Question: I'm writing an app that has an embedded helper app. I have an Xcode behavior configured so that the bundle version of both apps is incremented each time the app is built. The problem is, I'm finding that unless I clean my build folder every time, version 'N' of my app gets version 'N - 1' of the helper. This isn't just a version number mismatch--the helper app's binary does not contain the changes I've just made.
My basic setup is like so:

To attempt to simulate cleaning the build folder in a more targeted way, I wrote a tiny Perl script that runs in a Run Script phase just before the Copy Files phase that adds the helper, but it had no effect:
'''
use strict;
use warnings;
use File::Path qw(remove_tree);
my $dir = "$ENV{TARGET_BUILD_DIR}/$ENV{WRAPPER_NAME}/Contents/Helpers";
if(-e $dir) {
remove_tree $dir or die "Can't rmtree $dir: $!";
}
'''
Does anyone know what's going on? How can I keep my helper and its host in sync?
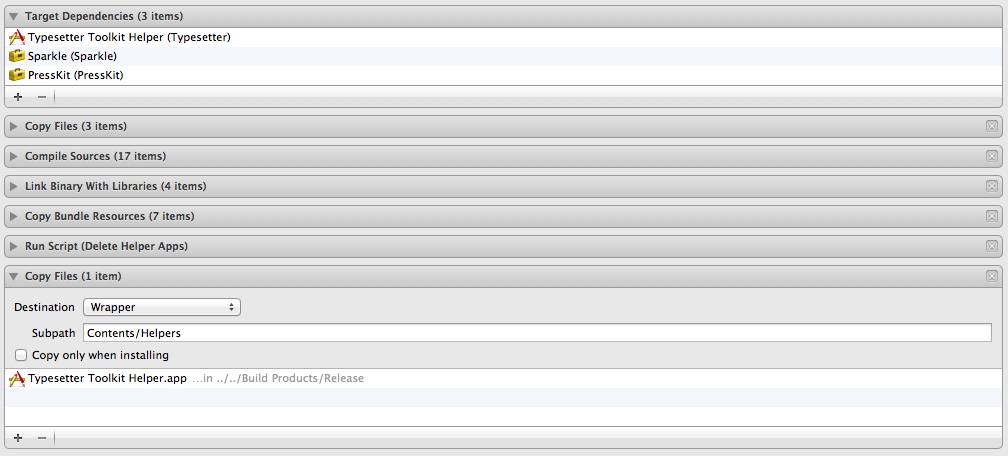
Answer: Your script runs before the copy phase so I think you want the BUILD_DIR not the TARGET_BUILD_DIR.
'''
BUILD_DIR = /Users/gdunham/Library/Developer/Xcode/DerivedData/DC_Wire_Sizer-csvpfesmgmorlhendyncafecwzam/Build/Products
TARGET_BUILD_DIR = /Users/gdunham/Library/Developer/Xcode/DerivedData/DC_Wire_Sizer-csvpfesmgmorlhendyncafecwzam/Build/Products/Debug-iphonesimulator
'''
: I generally check "Show environment variable in build log" for my run script build phases. You can also print from your script and view the output by expanding the build phase transcript. Select your run script in the the log navigator and in Xcode's menu select "" -> "".